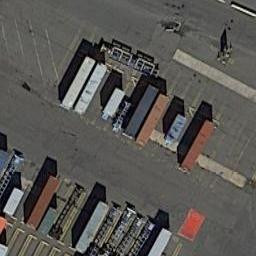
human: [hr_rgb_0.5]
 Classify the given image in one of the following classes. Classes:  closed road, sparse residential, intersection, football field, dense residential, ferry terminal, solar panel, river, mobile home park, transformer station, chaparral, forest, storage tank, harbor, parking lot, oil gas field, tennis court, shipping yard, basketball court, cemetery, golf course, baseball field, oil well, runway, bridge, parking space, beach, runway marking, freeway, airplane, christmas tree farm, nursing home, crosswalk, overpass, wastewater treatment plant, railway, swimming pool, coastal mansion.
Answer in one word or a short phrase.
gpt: shipping yard